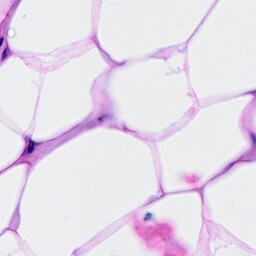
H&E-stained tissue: Breast